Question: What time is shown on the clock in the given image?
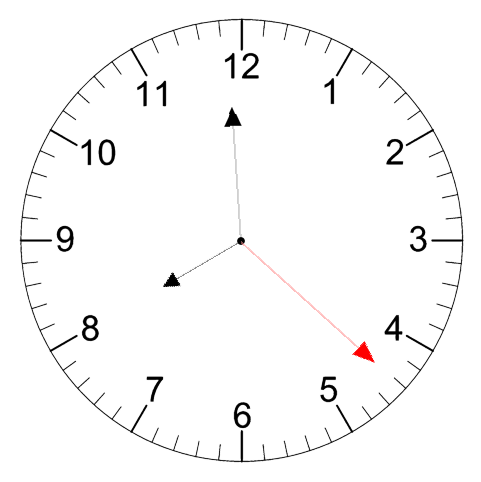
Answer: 07:59:22